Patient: sex F, age 56
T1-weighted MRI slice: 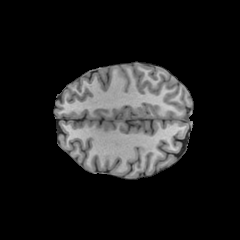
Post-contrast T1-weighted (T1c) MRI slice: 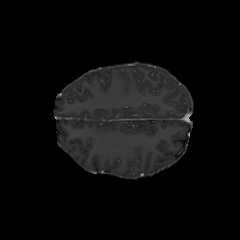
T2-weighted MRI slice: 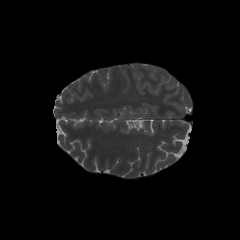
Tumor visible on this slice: no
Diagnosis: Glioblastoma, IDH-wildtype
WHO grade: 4